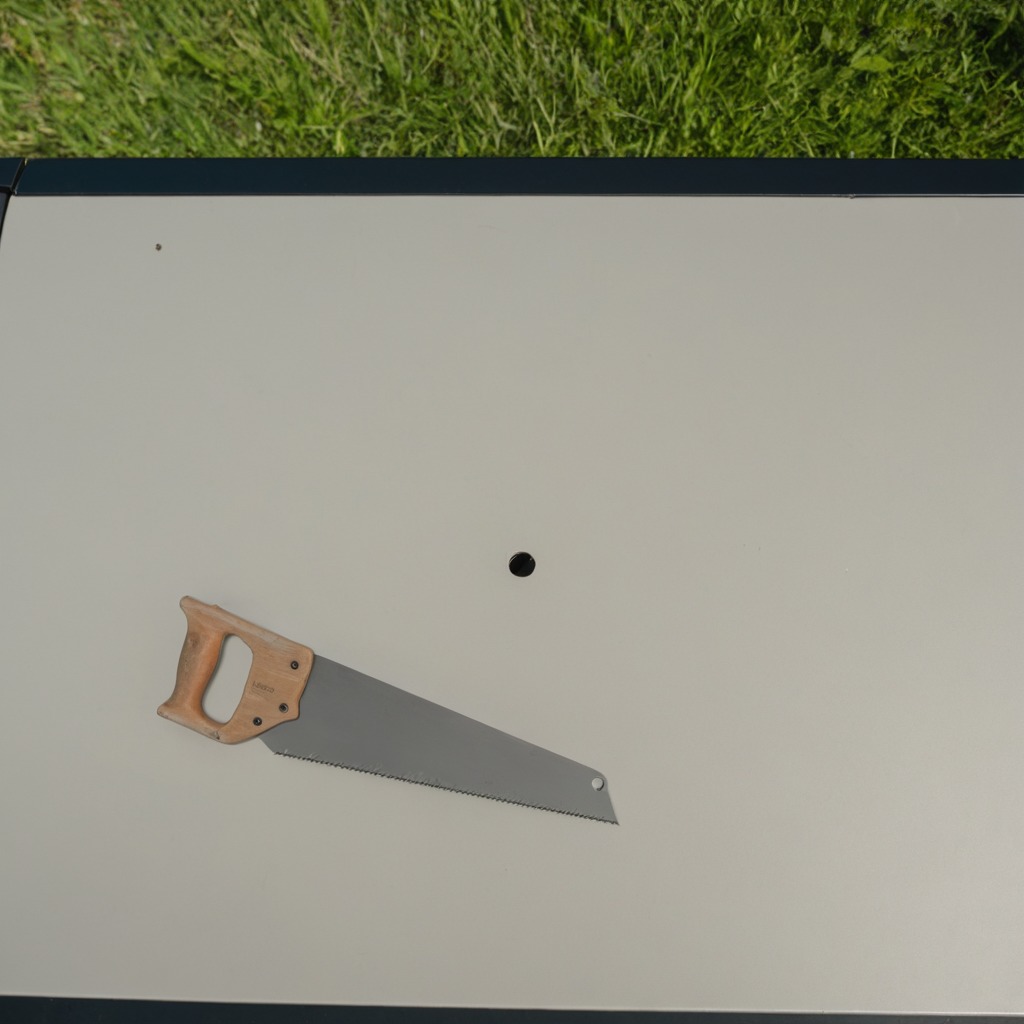
A handheld metal saw is lying on the clean utility table in a temporary outdoor tool station.